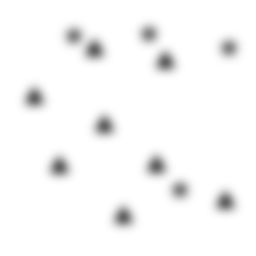
Squares: 0
Triangles: 8
Stars: 4
Total shapes: 12